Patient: sex F, age 54
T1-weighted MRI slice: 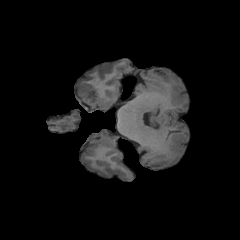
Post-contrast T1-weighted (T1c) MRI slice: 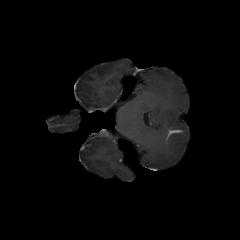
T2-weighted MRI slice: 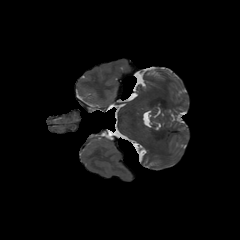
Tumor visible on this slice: no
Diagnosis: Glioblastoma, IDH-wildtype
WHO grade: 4